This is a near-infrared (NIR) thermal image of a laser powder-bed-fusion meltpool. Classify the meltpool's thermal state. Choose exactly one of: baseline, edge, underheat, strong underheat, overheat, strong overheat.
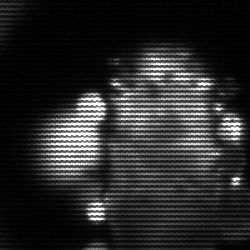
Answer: strong underheat